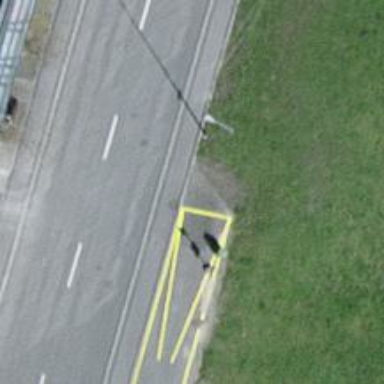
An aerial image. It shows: Bus stop with sheltered platform for public transport.